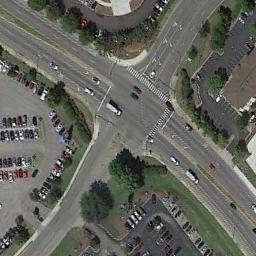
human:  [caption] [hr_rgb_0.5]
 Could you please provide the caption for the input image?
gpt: An intersection with normal traffic is between some parking lots .

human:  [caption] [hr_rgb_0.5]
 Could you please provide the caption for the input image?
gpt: There are several moving vehicles on the road at the intersection, There are many buildings and some trees around the intersection, And many cars are parked in the open space beside the intersection .

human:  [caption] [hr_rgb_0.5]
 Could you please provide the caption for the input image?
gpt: There are some trees in the upper right corner of the intersection .

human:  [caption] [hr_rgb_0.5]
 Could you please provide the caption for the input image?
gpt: There are many cars in the parking lot next to the intersection .

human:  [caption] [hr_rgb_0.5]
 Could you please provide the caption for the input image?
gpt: There are parking lots with some cars around the intersection .